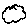
Label: cloud